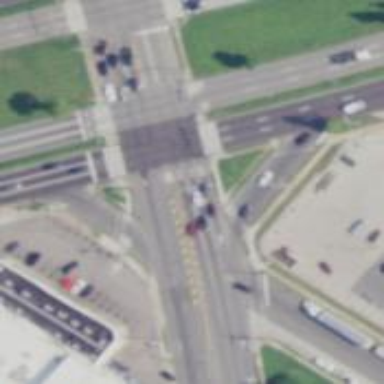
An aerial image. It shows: Marked crossing on footway.